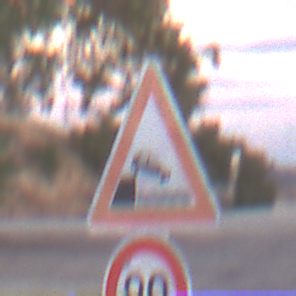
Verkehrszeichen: Ufer
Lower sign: Geschwindigkeit80
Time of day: SunriseSunset
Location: Outdoor (Suburban)
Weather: PartlyCloudy
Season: NotSpecified
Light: Natural